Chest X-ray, PA view. Patient: 54 years old, sex M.
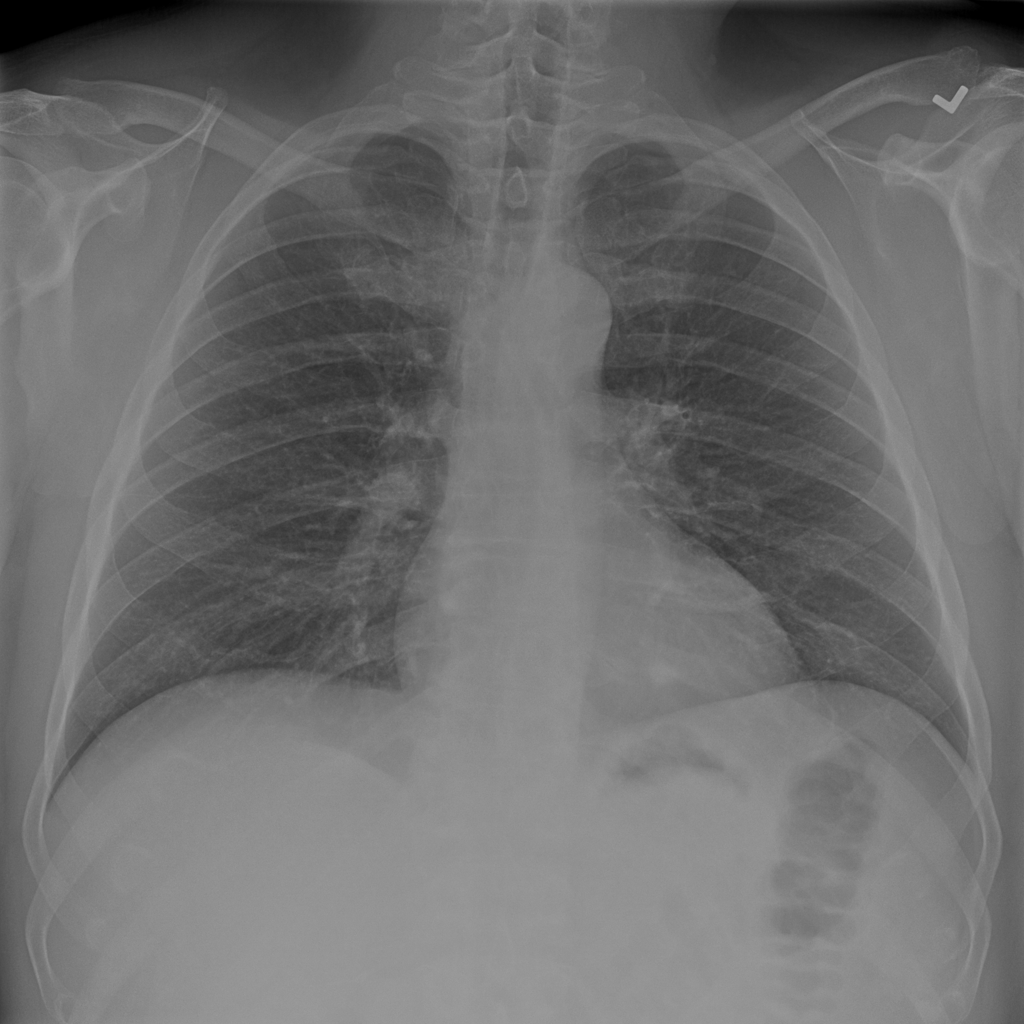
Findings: No Finding